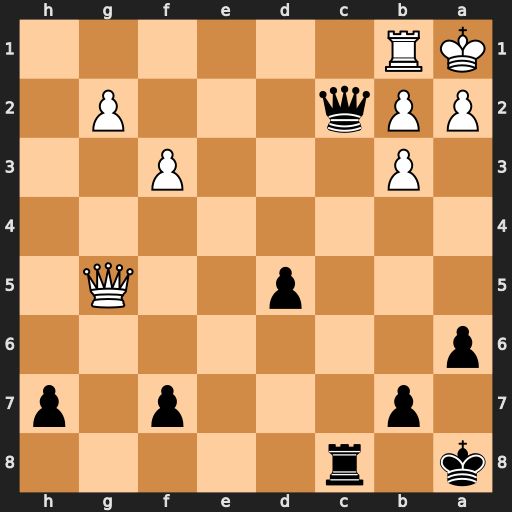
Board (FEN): k1r5/1p3p1p/p7/3p2Q1/8/1P3P2/PPq3P1/KR6
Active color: b
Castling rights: -
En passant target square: -
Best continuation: d4 Qd5 d3